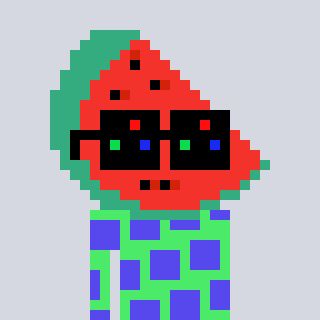
a pixel art character with square black sunglasses, a watermelon-shaped head and a teal-colored body on a cool background